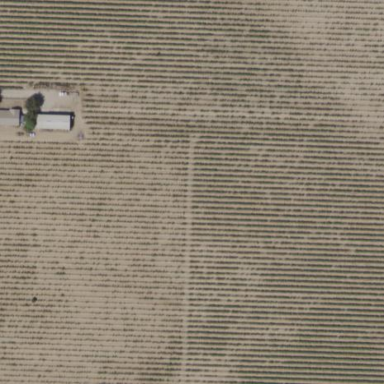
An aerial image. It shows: Vineyard.